Question: I'm trying to allow users to upload an SVG image through a CMS and generate a fallback PNG so that when the CMS displays the content on the front end the PNG fallback is shown for older browsers.
The problem is that when I upload an SVG the PNG output is a bit off, gradients seem to be missing as shown in the screenshot below.

In these tests I'm just using ImageMagick commandline as below but have tried it through the CMS upload using Imagick with the same result.
'''
convert gallardo.svg gallardo.png
'''
Imagick version sets background to transparent as suggested in <URL> but PNG output is the same as commandline.
'''
class ResampleSvgUpload extends DataExtension {
function onAfterUpload() {
if($this->isSvg()){
$this->resample();
}
}
function onAfterWrite() {
if($this->isSvg()){
$this->resample();
}
}
function isSvg() {
$extension = strtolower($this->owner->getExtension());
return ($extension == 'svg') ? true : false;
}
function resample() {
$original = $this->owner->getFullPath();
$resampled = $original . '.png';
$imagick = new Imagick($original);
$imagick->setBackgroundColor(new ImagickPixel('transparent'));
$imagick->setImageFormat('png');
$imagick->writeImage($resampled);
}
}
'''
I'm using:
- - - -
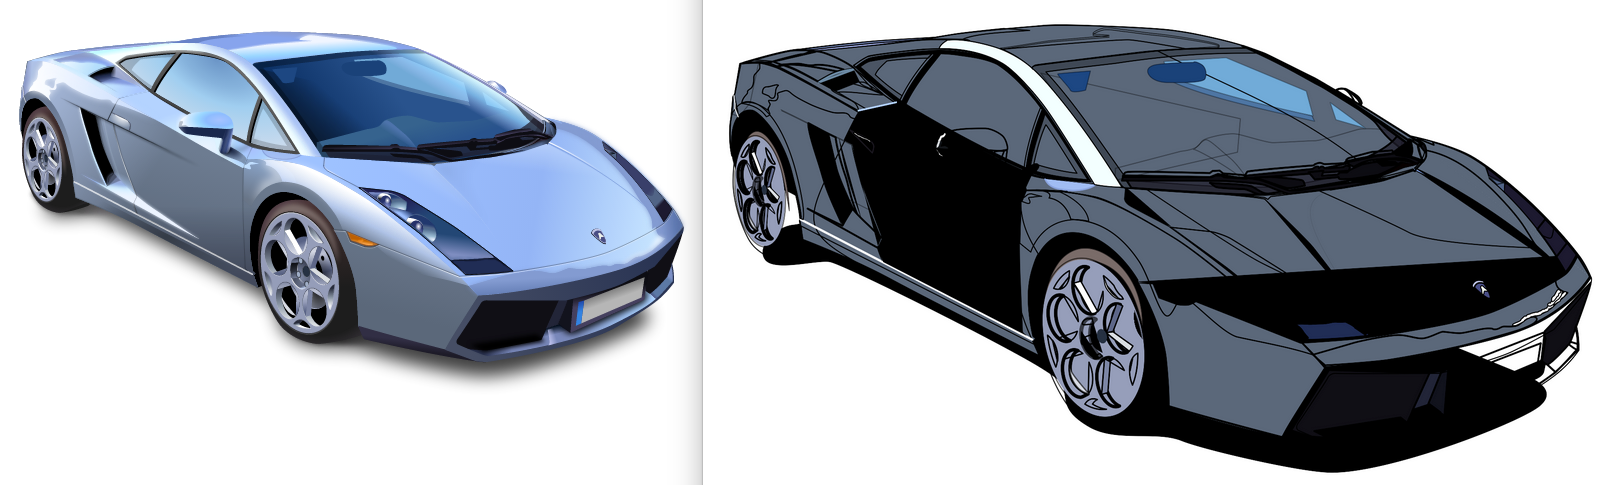
Answer: ImageMagick does not do the conversion of SVG itself, instead it delegates that task to a 3rd party program. You can find which program is being used by adding the '-verbose' option to the convert command.
The issue will almost certainly be being caused by a bug in that underlying program - and will hopefully go away when you upgrade to a newer version of it.